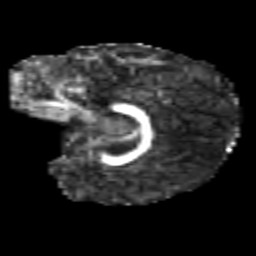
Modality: FA
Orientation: sagittal
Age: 7
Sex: male
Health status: healthy